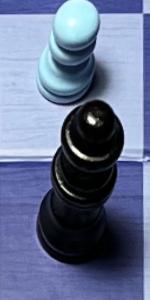
Label: Queen_Black